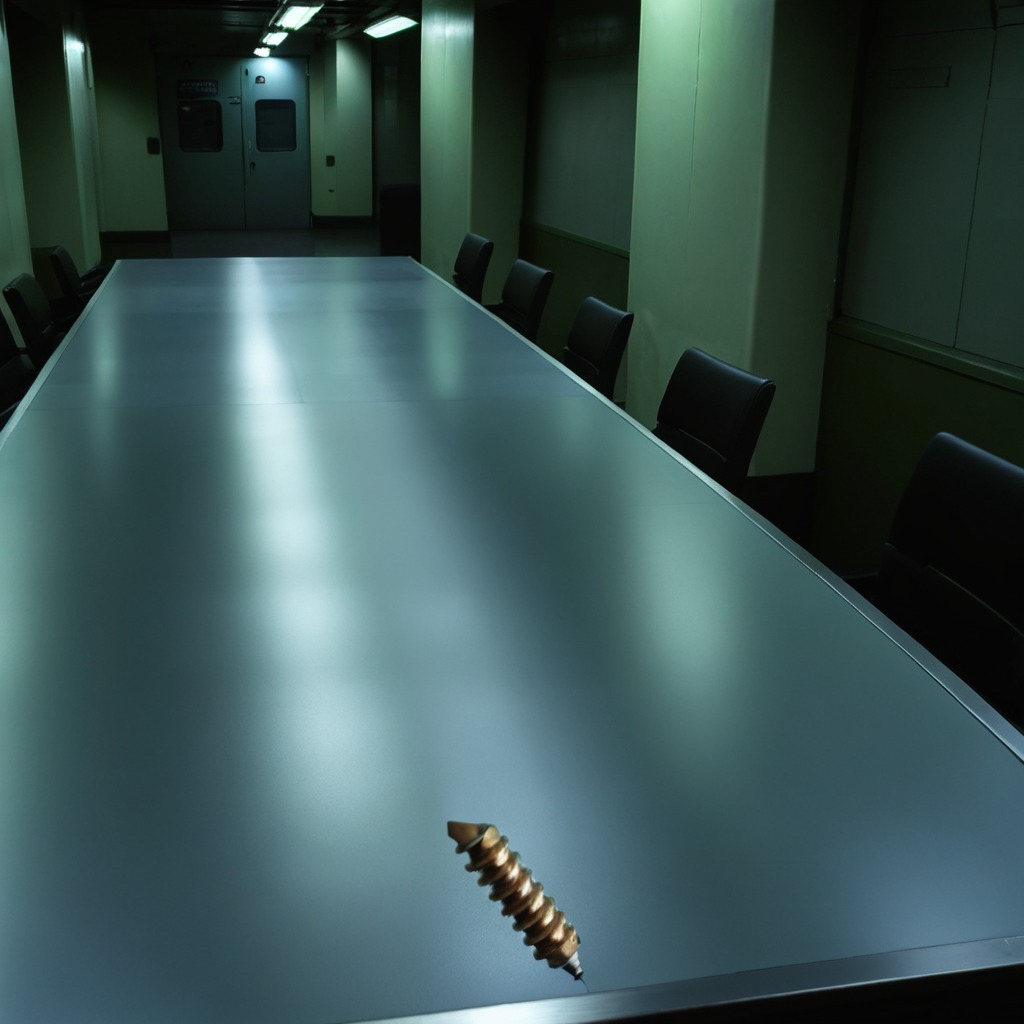
A metal screw is lying on a clean empty table in a railway signal maintenance room lit by harsh overhead fluorescents.